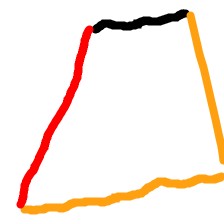
Shape: trapezoid